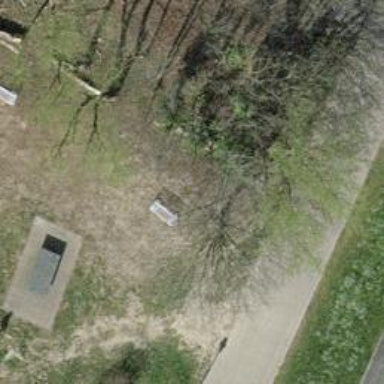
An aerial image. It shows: Bench for seating.